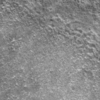
Label: not_dusty